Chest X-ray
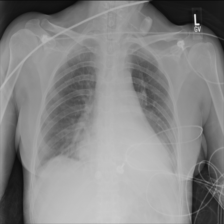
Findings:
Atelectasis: positive
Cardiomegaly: negative
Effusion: negative
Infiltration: negative
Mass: negative
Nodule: negative
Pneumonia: positive
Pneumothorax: negative
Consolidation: positive
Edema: negative
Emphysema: negative
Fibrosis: negative
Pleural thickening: negative
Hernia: negative